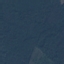
Land use / land cover: Forest